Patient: sex F, age 56
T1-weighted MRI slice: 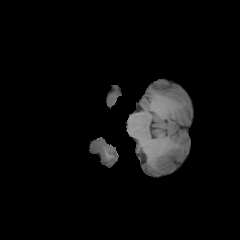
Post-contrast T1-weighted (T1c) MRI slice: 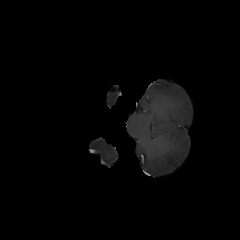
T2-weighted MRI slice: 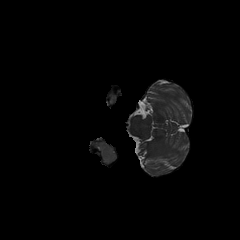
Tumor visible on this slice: no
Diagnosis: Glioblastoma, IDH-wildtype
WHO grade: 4